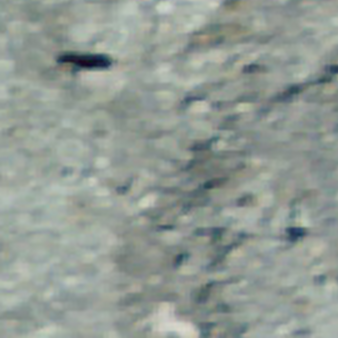
Label: other